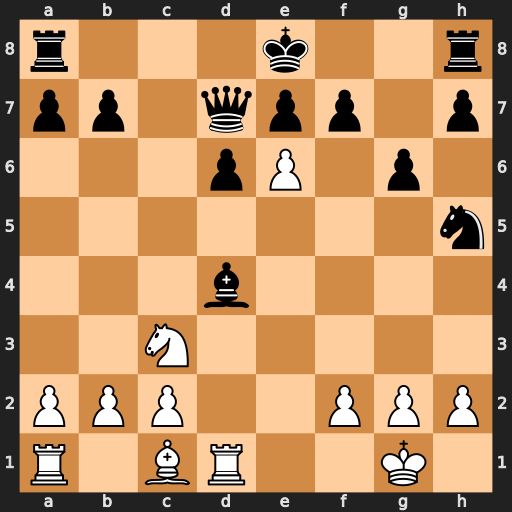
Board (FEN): r3k2r/pp1qpp1p/3pP1p1/7n/3b4/2N5/PPP2PPP/R1BR2K1
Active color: w
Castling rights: kq
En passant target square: -
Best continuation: exd7+ Kxd7 Rxd4